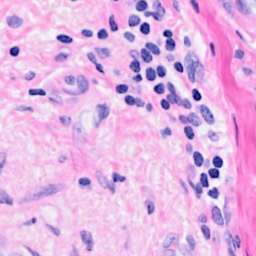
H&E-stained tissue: Breast